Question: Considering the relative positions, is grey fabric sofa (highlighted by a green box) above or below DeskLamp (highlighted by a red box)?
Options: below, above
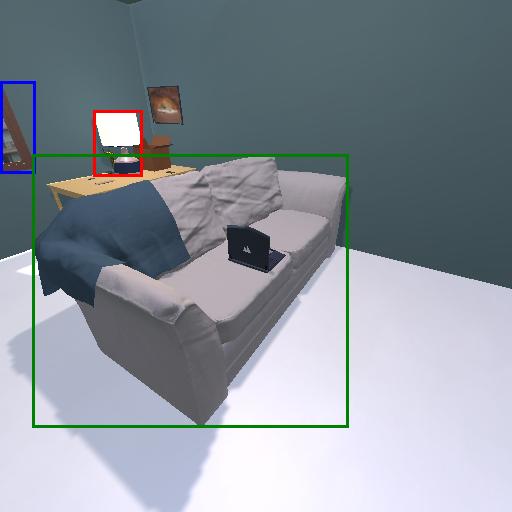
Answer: below